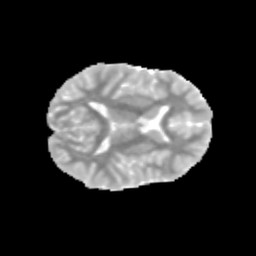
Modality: MD
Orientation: axial
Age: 13
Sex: male
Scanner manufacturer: siemens
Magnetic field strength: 3 T
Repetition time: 3.8 s
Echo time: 0.07 s